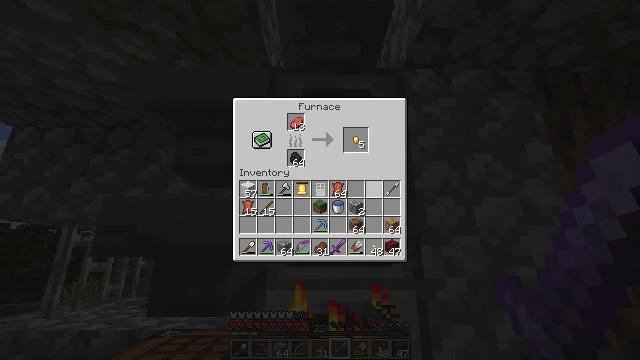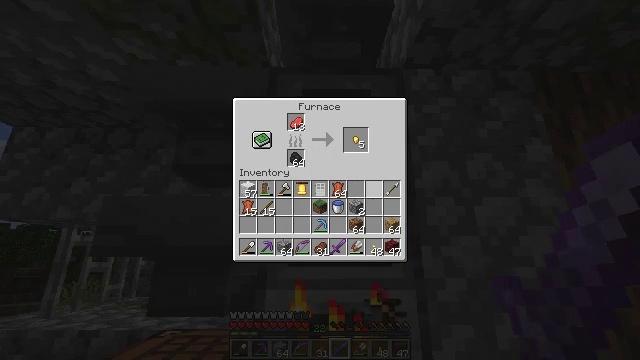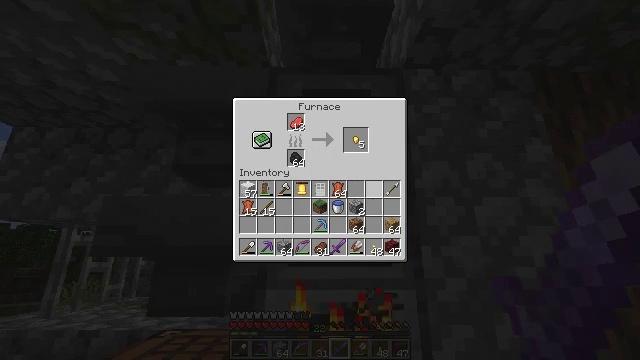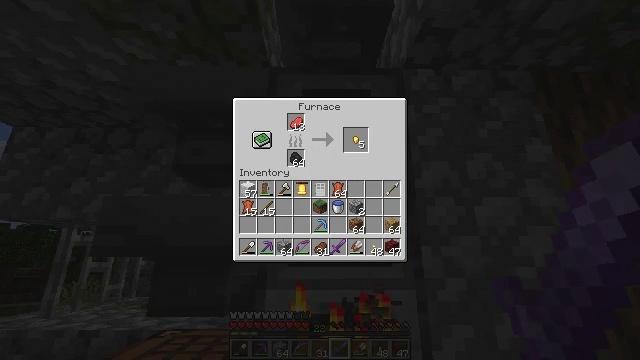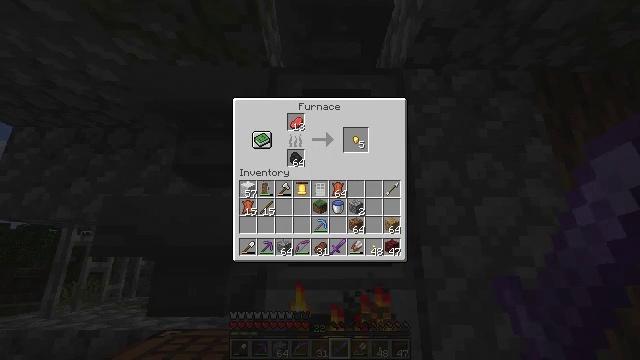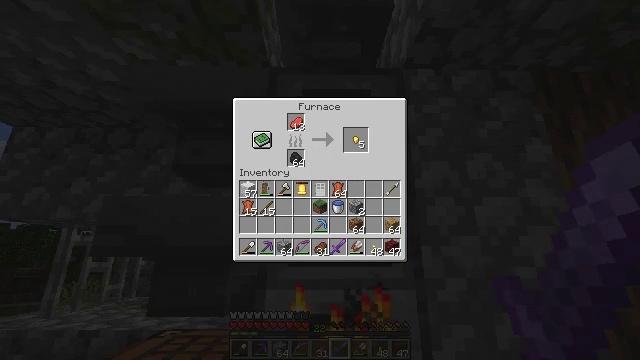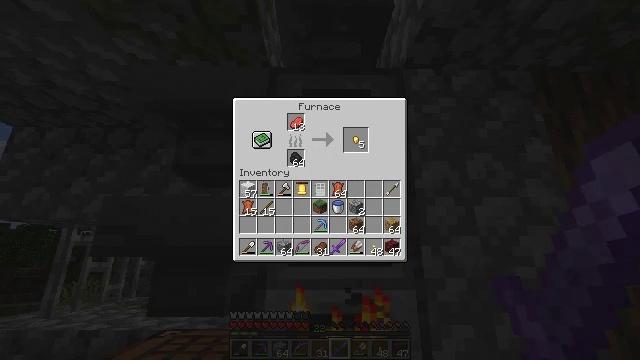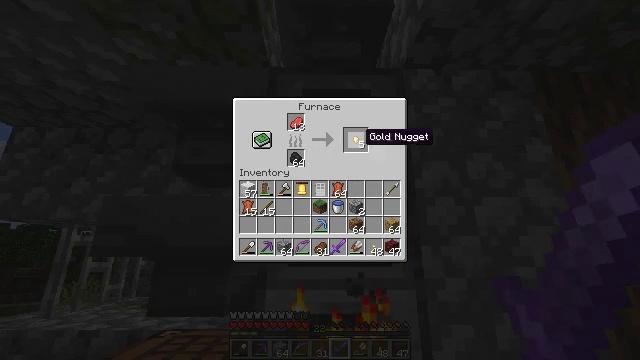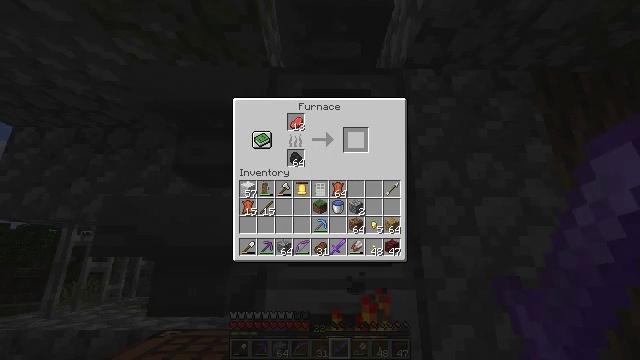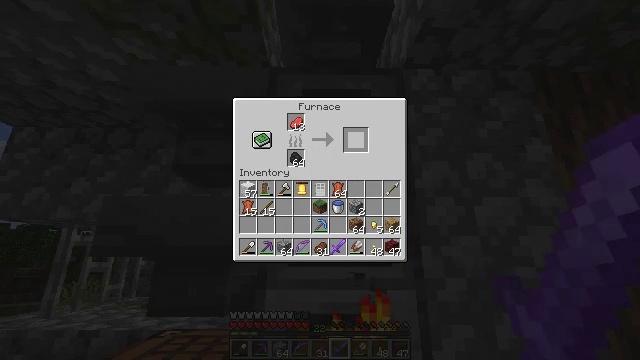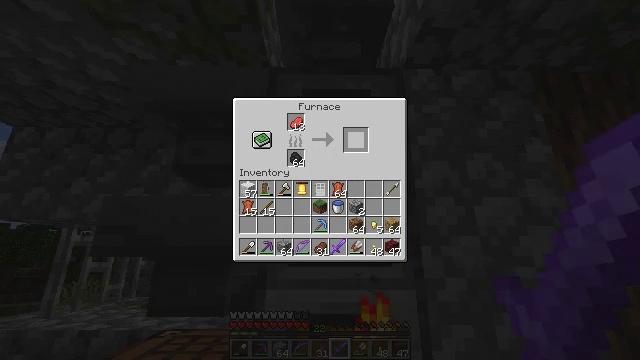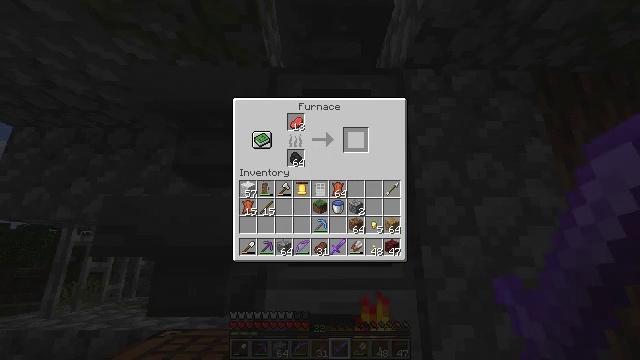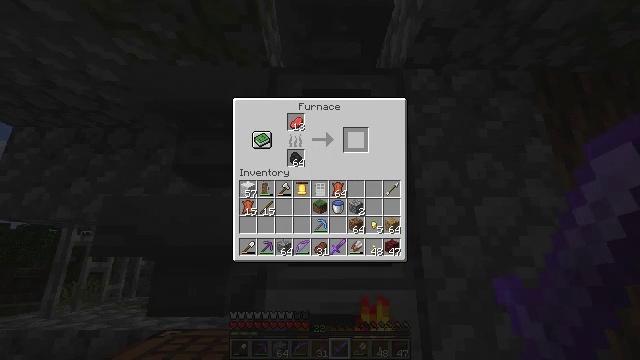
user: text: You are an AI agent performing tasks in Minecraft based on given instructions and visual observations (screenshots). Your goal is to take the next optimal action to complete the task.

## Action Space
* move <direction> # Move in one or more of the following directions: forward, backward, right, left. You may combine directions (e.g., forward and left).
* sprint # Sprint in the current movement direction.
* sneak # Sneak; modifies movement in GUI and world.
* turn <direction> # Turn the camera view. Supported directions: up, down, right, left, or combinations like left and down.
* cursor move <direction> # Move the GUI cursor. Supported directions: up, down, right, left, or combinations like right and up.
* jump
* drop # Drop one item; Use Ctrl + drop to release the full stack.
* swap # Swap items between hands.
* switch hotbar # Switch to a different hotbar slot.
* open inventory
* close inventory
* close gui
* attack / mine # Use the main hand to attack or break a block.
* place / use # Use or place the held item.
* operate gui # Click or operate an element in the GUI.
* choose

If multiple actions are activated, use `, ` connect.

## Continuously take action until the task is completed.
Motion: motion action
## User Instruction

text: craft item air
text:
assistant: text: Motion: sneak
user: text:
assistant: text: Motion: sneak
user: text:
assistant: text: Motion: sneak, turn up
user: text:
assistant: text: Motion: sneak, turn up
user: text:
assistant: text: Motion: sneak, turn up
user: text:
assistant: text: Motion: sneak
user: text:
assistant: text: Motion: sneak
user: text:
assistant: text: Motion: sneak, use / place
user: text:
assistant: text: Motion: sneak, use / place
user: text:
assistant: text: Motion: sneak, use / place
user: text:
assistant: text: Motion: sneak
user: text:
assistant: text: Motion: sneak
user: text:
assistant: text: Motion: sneak